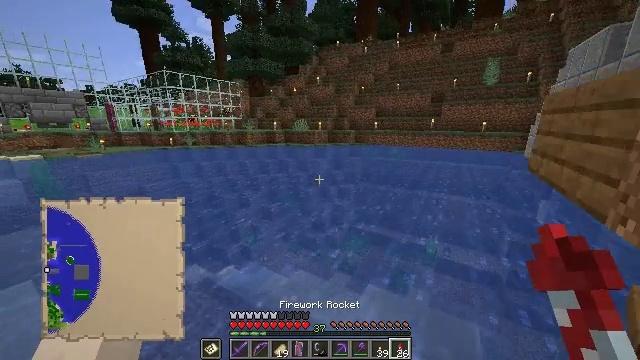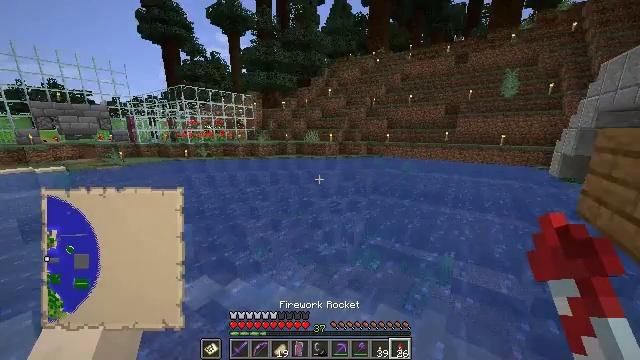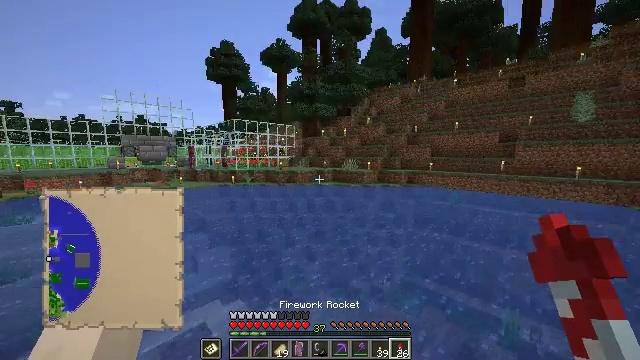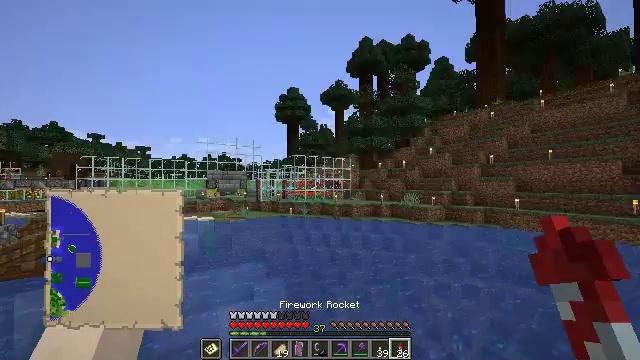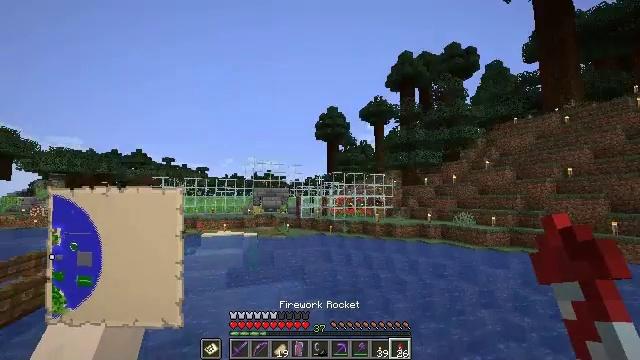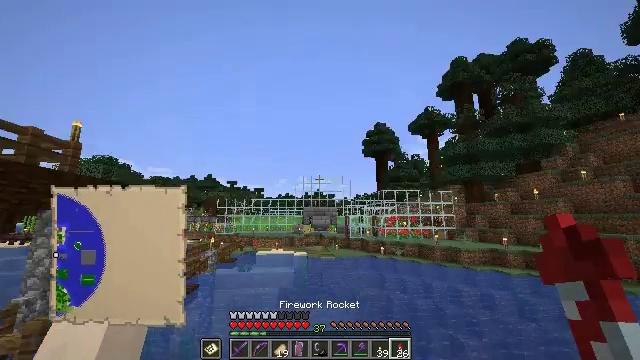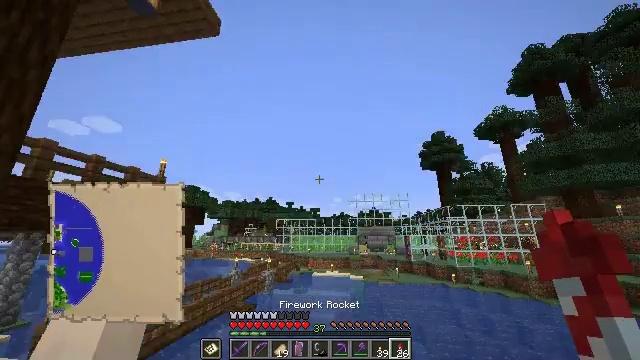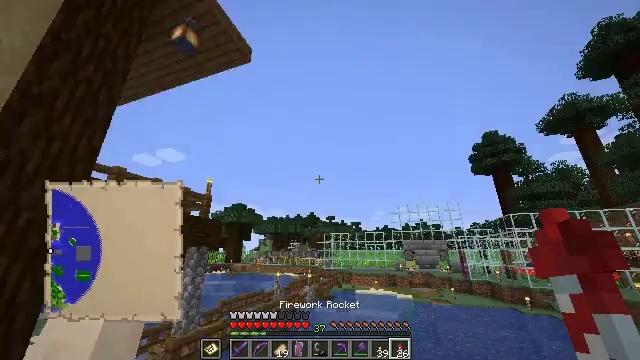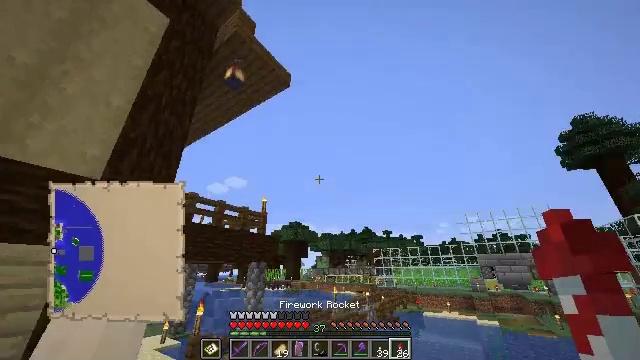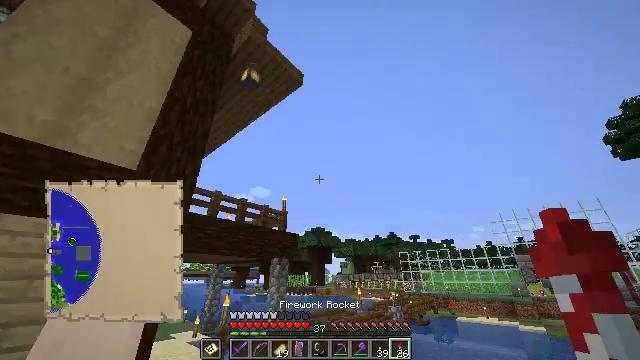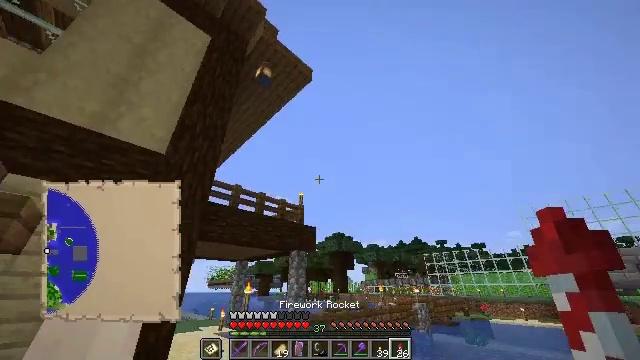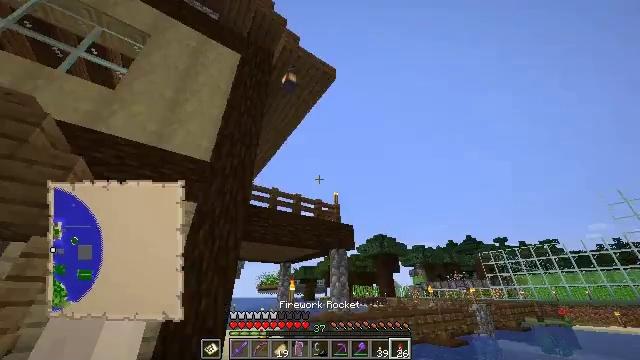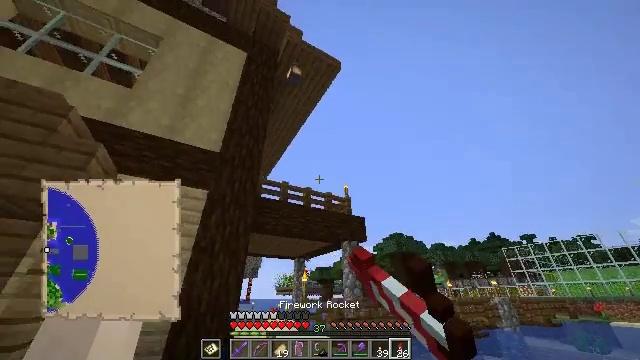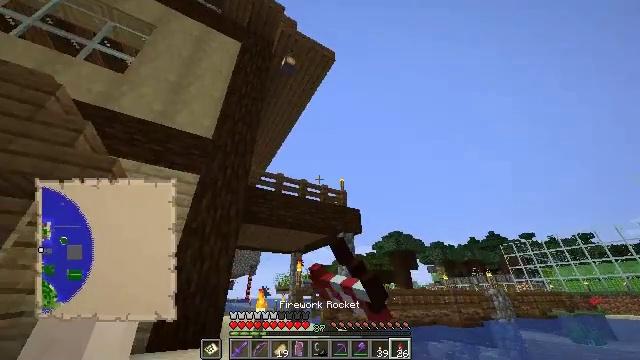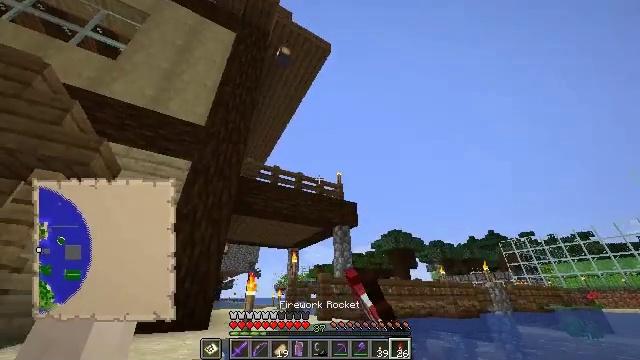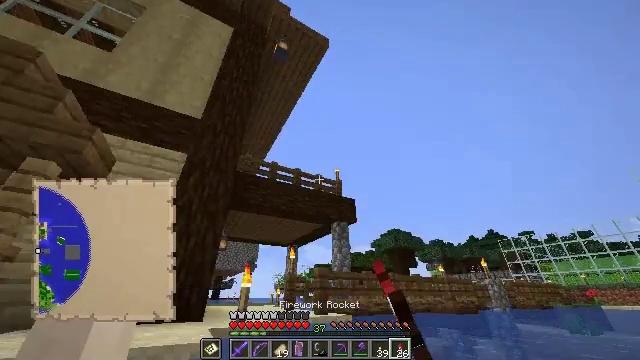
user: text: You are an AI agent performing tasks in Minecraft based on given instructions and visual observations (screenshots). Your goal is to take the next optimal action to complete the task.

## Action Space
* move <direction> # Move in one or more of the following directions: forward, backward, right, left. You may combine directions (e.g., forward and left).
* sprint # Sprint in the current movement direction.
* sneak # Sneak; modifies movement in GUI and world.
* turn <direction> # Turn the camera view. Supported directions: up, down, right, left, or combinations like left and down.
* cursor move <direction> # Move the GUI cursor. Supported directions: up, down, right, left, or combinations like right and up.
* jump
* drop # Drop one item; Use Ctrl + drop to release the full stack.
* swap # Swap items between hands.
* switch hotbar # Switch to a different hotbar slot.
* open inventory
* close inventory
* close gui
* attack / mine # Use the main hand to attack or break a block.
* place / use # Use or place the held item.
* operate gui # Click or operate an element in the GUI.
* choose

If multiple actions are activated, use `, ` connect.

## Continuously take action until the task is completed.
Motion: motion action
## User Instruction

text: Break the bone block to gather material.
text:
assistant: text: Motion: move forward, sprint, turn left and up, jump
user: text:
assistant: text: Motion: move forward, sprint, turn left and up, jump
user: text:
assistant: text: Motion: move forward, sprint, turn left and up, jump
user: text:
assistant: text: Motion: move forward, sprint, turn left and up, jump
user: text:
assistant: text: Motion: move forward, sprint, turn left and up
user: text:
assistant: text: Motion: move forward, sprint, turn left and up
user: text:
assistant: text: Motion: move forward, sprint, turn left and up
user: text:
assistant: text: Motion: move forward, sprint, turn left and up, jump
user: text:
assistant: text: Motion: move forward, sprint, turn left and up, jump
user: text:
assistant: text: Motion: move forward, sprint, turn left and up, jump
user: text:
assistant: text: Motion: move forward, sprint, turn left and up, use / place, jump
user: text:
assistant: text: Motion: move forward, sprint, turn left, use / place, jump
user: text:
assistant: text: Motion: move forward, sprint, use / place, jump
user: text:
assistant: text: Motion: move forward, sprint, use / place, jump
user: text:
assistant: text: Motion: move forward, sprint, jump
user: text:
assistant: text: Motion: move forward, sprint, jump
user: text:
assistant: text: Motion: move forward, sprint, jump
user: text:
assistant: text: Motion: move forward, sprint, turn right, jump
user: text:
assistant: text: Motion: move forward, sprint, turn right, jump
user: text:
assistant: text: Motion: move forward, sprint, turn right, jump
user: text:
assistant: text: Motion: move forward, sprint, jump
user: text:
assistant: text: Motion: move forward, sprint, jump
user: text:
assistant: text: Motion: move forward, sprint, jump
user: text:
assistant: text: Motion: move forward, sprint, jump
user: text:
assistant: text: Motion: move forward, sprint, turn left, jump
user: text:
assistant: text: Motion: move forward, sprint, turn left, jump
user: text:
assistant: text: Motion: move forward, sprint, turn left and down, jump
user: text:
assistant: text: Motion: move forward, sprint, turn left and down, jump
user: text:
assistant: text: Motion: move forward, sprint, turn left, jump
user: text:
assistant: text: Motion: move forward, sprint, turn left, jump